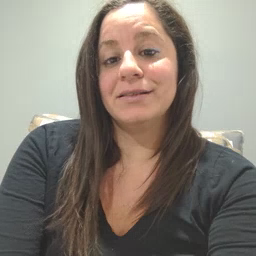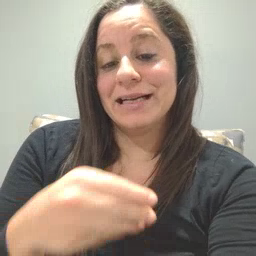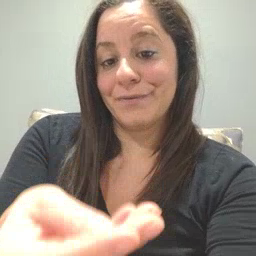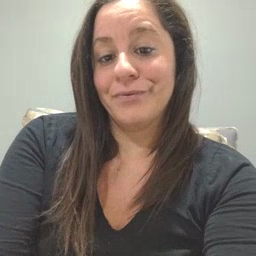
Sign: give